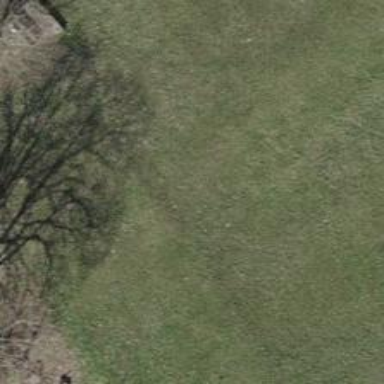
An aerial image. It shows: Unpaved path.